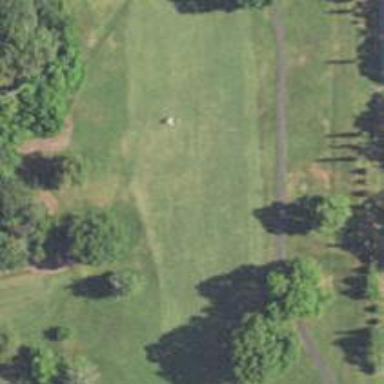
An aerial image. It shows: View of golf hole.